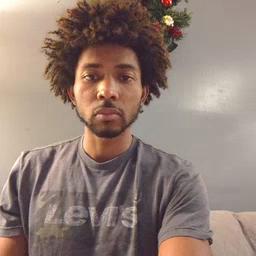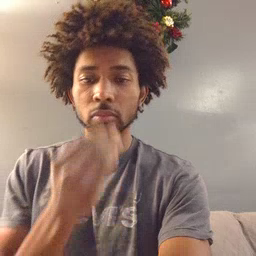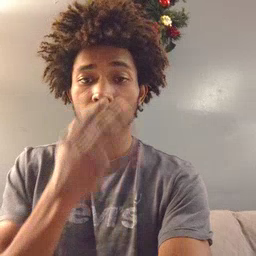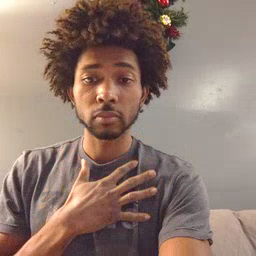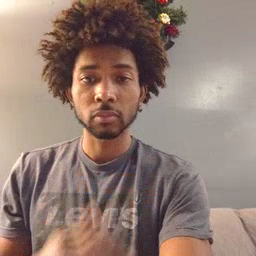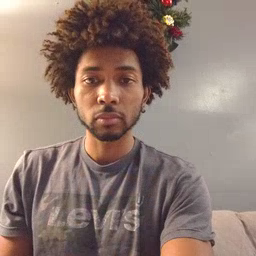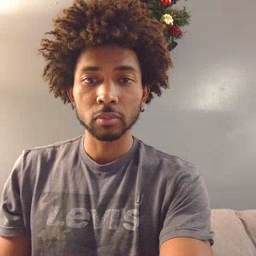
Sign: pajamas